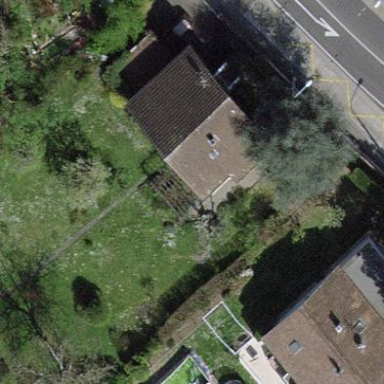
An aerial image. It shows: Garden enclosed by fence.